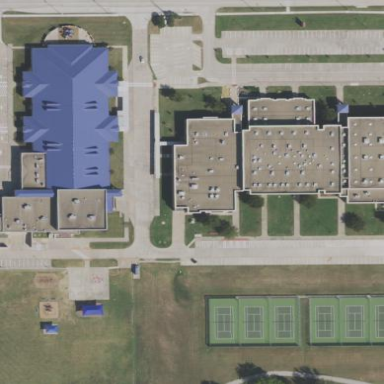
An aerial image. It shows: School building.